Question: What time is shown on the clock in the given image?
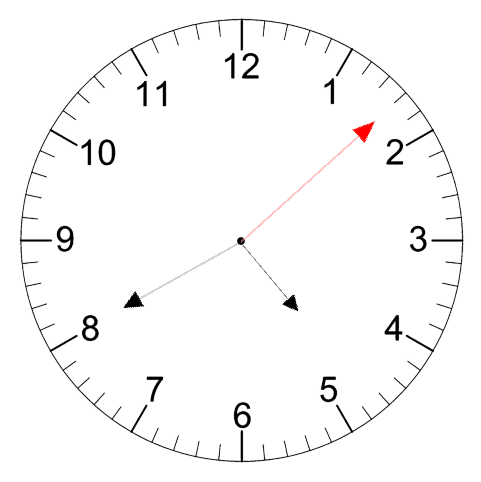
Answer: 04:40:08